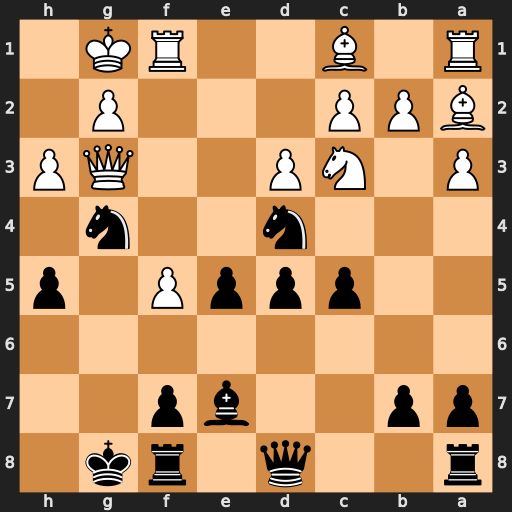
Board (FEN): r2q1rk1/pp2bp2/8/2pppP1p/3n2n1/P1NP2QP/BPP3P1/R1B2RK1
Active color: b
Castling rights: -
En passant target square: -
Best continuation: Bh4 Qxh4 Qxh4